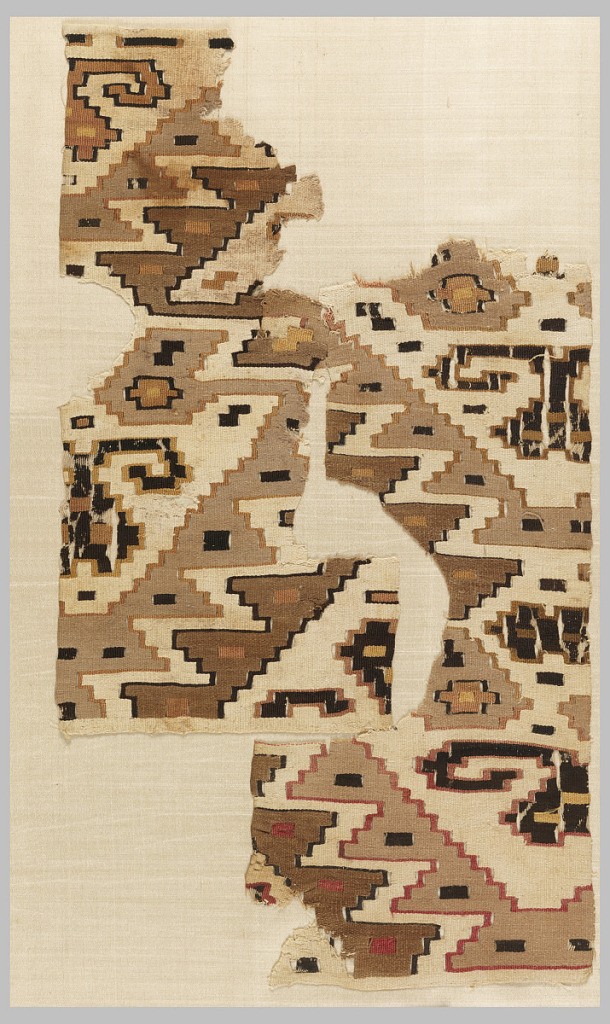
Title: Textile
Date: ca. 900
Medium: cotton, wool Technique: slit tapestry
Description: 1947-49-11: Geometrical designs in tan and red. Motifs are out...;     1947-49-12: Geometric designs in tan and red. Motifs are outli...